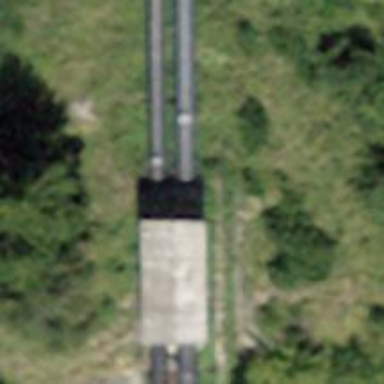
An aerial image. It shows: Man-made pipeline for transporting water.